Interaction volume radius: 10 \u00c5
Interaction volume height: 20 \u00c5
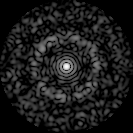
Disorder parameter: 0.8291